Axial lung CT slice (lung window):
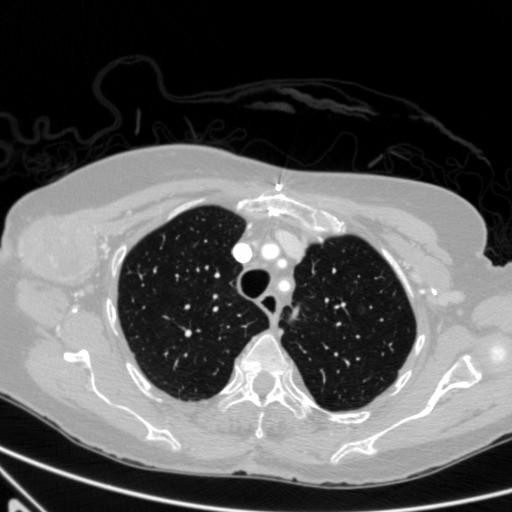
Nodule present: no